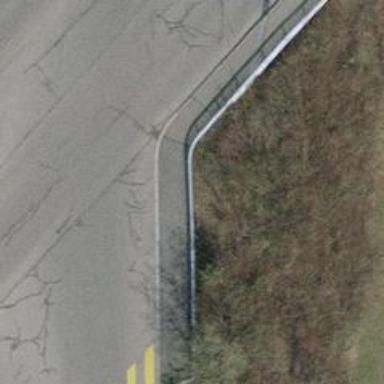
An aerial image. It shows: Sidewalk along the footway.